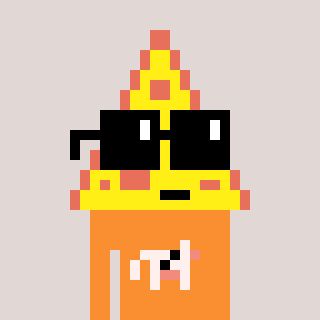
a pixel art character with square black sunglasses, a pizza-shaped head and a orange-colored body on a warm background